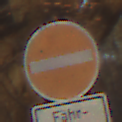
Verkehrszeichen: VerbotDerEinfahrt
Zusatzzeichen unten: SonstigeFahrzeugePersonengruppenFrei4
Umgebung: Outdoor, Nature
Tageszeit: SunriseSunset
Wetter: Clear
Licht: Natural
Jahreszeit: Autumn
Kontrast: HighContrast